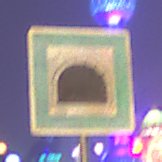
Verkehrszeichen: Tunnel
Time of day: Night
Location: Outdoor (Urban)
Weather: PartlyCloudy
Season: NotSpecified
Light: Natural